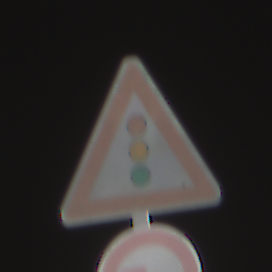
Verkehrszeichen: Lichtzeichenanlage
Zusatzzeichen unten: UeberholverbotKraftfahrzeuge
Umgebung: Outdoor, Suburban
Tageszeit: MorningAfternoon
Wetter: Clear
Licht: Natural
Jahreszeit: NotSpecified
Kontrast: HighContrast